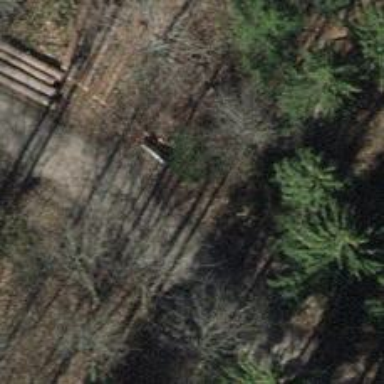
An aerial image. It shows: Bench.